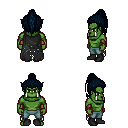
a pixel art fantasy rpg character, male body template, orc, green skin, black tattered cape, teal pants, raven long topknot hairstyle, cloth bracers, black shoes, four views (front, back, left, right), 2x2 character sprite sheet, small pixel art, hard edges, no anti-aliasing